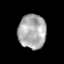
Tissue: prostate
Cell type: T cells
Senescence score: 0.2953
Nuclear area (px): 937
Mean DAPI intensity: 170.933